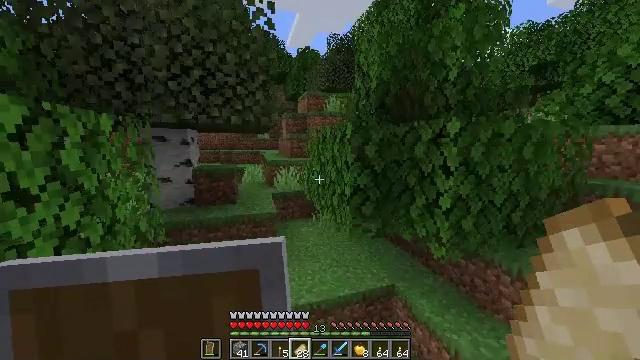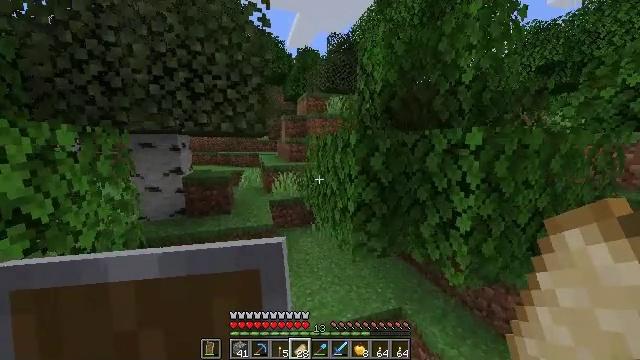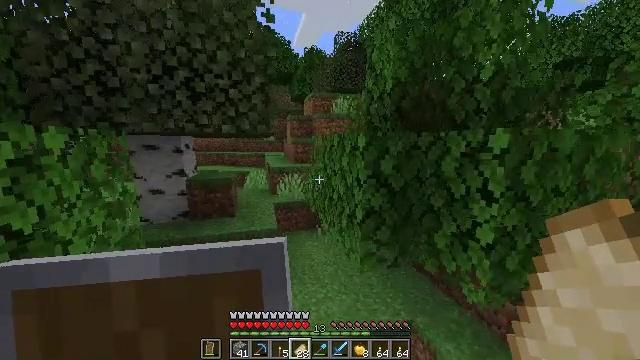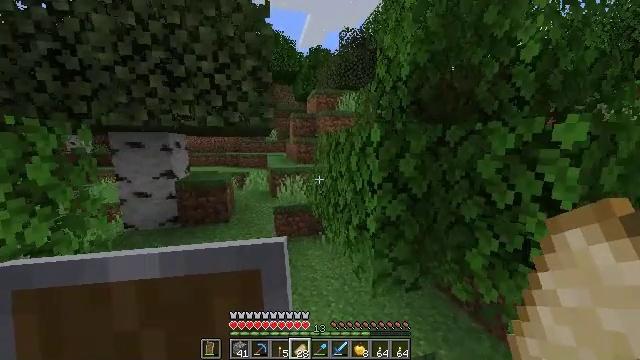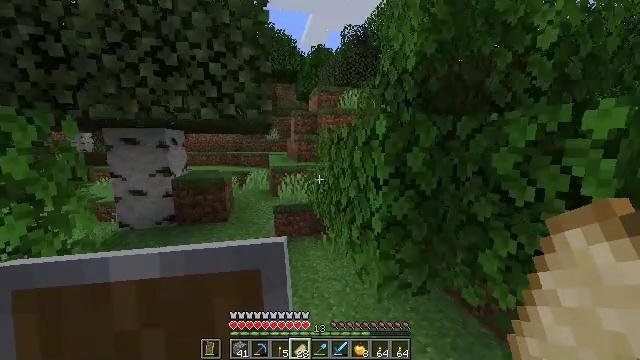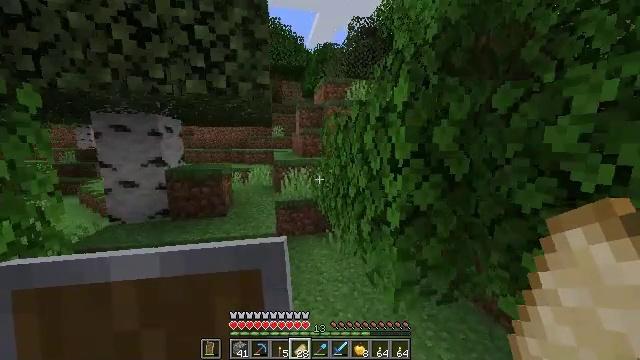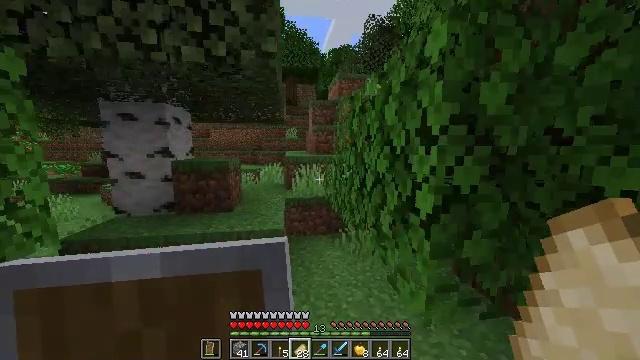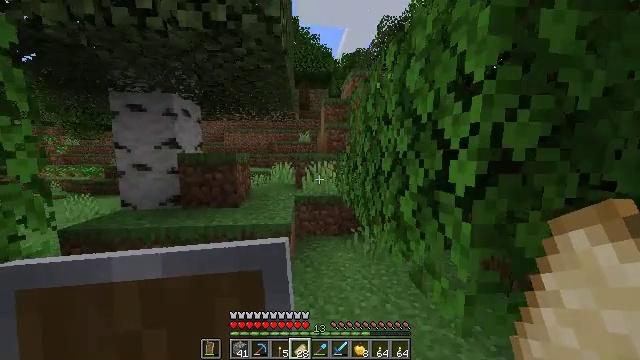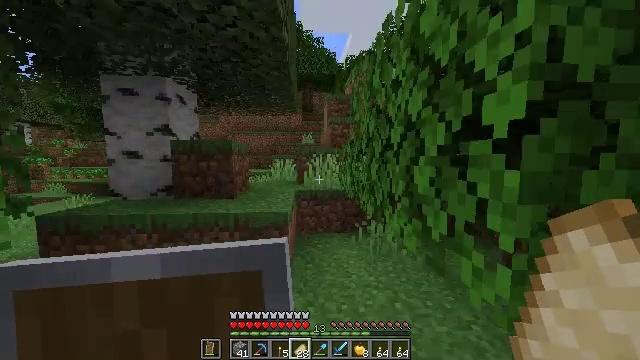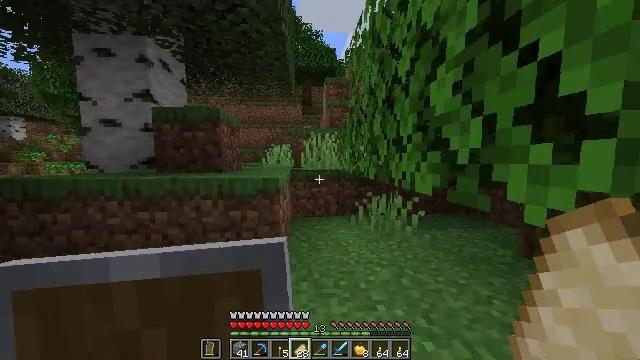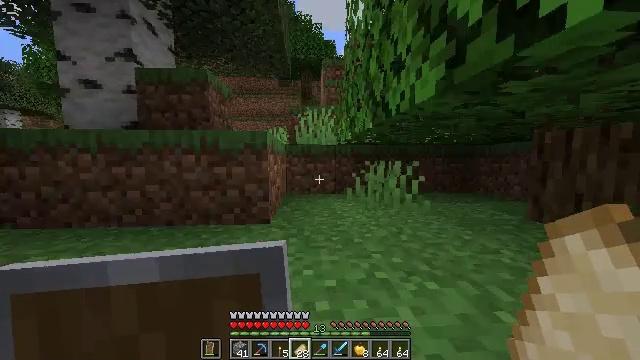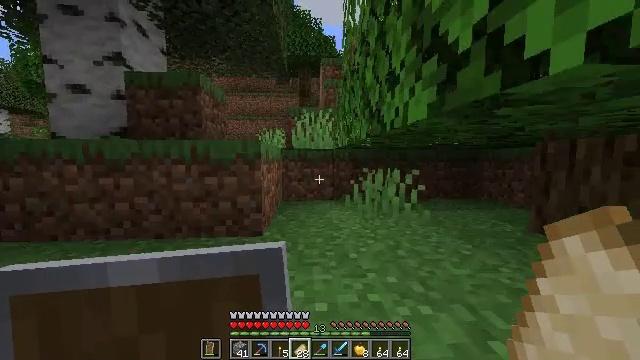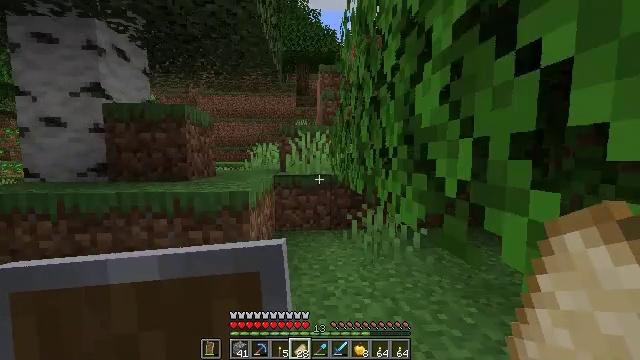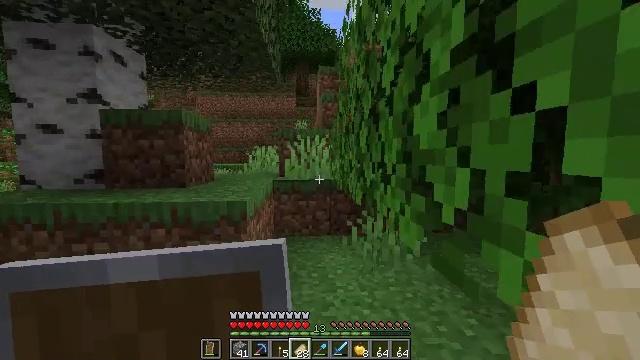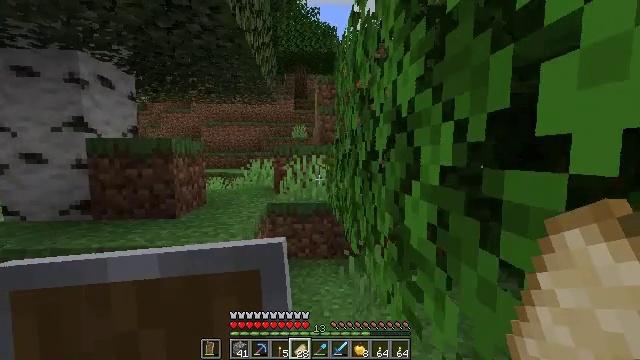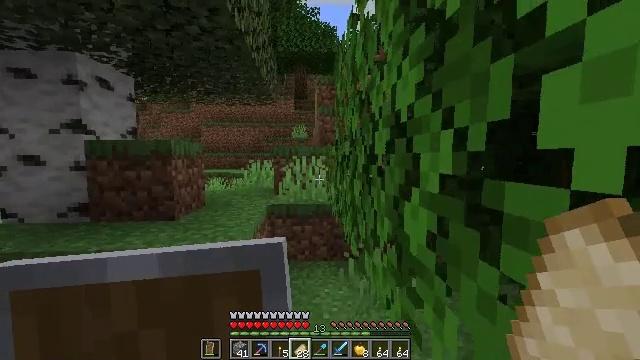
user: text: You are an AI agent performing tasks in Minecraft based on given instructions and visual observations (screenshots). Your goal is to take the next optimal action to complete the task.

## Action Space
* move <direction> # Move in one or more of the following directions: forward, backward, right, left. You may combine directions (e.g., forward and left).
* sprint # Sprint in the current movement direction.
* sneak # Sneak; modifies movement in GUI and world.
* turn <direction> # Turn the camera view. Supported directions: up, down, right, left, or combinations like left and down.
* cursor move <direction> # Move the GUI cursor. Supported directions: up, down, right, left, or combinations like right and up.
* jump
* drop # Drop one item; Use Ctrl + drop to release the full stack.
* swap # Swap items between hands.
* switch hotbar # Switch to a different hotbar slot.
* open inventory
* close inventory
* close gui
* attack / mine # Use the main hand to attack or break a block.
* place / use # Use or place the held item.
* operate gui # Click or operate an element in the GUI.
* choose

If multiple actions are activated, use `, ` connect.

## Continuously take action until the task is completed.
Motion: motion action
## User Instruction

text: Kill mobs.
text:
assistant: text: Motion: move forward
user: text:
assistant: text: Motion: move forward, turn left
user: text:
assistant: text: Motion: move forward, turn left
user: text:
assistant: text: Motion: move forward
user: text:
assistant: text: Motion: move forward, turn left
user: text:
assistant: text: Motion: move forward, turn left and up, jump
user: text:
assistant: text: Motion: move forward, turn left and up, jump
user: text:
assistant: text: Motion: move forward, turn left and up, jump
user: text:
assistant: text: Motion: move forward, jump
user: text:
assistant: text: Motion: move forward, jump
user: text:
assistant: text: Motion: move forward, jump
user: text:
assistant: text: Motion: move forward, jump
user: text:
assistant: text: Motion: move forward, jump
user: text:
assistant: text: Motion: move forward, jump
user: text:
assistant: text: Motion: move forward, jump
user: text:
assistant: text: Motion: move forward
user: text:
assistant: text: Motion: move forward
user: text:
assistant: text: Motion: move forward
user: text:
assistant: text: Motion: move forward
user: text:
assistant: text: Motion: move forward
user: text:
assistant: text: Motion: move forward
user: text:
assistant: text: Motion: move forward
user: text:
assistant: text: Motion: move forward
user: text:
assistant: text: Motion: move forward
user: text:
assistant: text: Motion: move forward and move left
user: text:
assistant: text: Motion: move forward and move left
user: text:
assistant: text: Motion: move forward
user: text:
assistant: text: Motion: move forward
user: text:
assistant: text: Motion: move forward
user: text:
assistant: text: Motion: move forward, jump